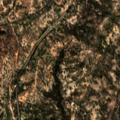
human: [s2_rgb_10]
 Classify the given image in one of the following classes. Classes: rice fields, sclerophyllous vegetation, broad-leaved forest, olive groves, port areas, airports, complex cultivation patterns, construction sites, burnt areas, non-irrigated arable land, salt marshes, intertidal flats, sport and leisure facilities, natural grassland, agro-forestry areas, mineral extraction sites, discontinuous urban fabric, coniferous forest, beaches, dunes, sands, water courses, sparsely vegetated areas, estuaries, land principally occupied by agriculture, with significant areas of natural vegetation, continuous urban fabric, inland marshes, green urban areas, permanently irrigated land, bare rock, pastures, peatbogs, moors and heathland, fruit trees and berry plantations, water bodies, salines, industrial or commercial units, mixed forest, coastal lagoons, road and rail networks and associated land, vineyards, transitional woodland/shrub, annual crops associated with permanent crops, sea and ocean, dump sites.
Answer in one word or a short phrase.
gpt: broad-leaved forest, transitional woodland/shrub